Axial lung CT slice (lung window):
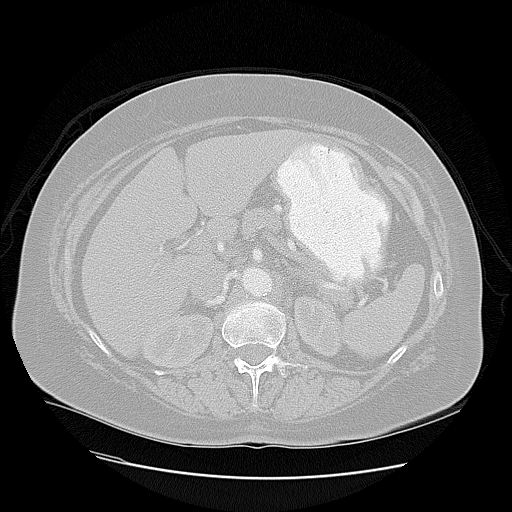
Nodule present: no